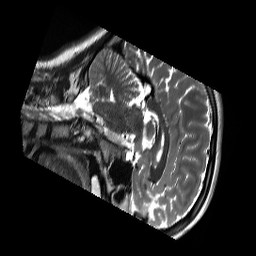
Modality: T2w
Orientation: sagittal
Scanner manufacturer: siemens
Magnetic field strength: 3 T
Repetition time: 13.52 s
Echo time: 0.088 s